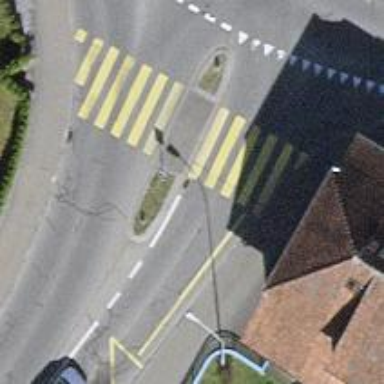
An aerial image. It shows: Uncontrolled zebra crossing with marked island on the road.